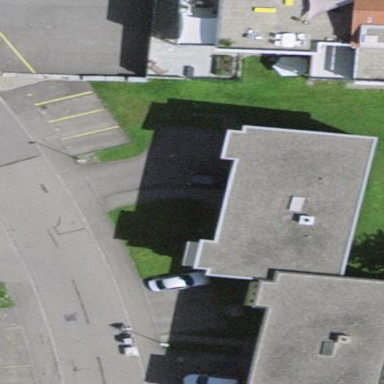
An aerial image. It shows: Image showing building with apartments.